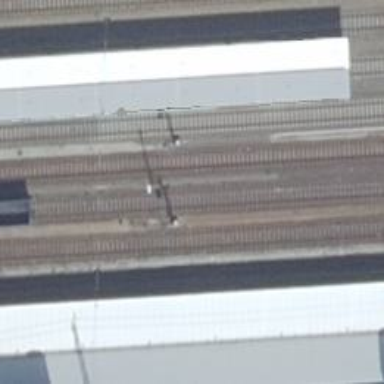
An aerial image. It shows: Railway signal.